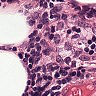
Metastatic tissue present: no